Interaction volume radius: 10 \u00c5
Interaction volume height: 20 \u00c5
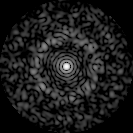
Disorder parameter: 0.829